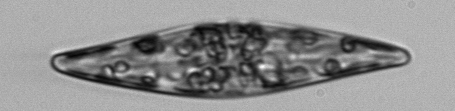
Label: Pleurosigma